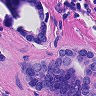
Metastatic tissue present: yes